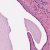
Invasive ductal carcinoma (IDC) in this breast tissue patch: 1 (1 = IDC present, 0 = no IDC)